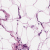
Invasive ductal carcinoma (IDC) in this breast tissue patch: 0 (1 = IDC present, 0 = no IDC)